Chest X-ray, AP view. Patient: 27 years old, sex F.
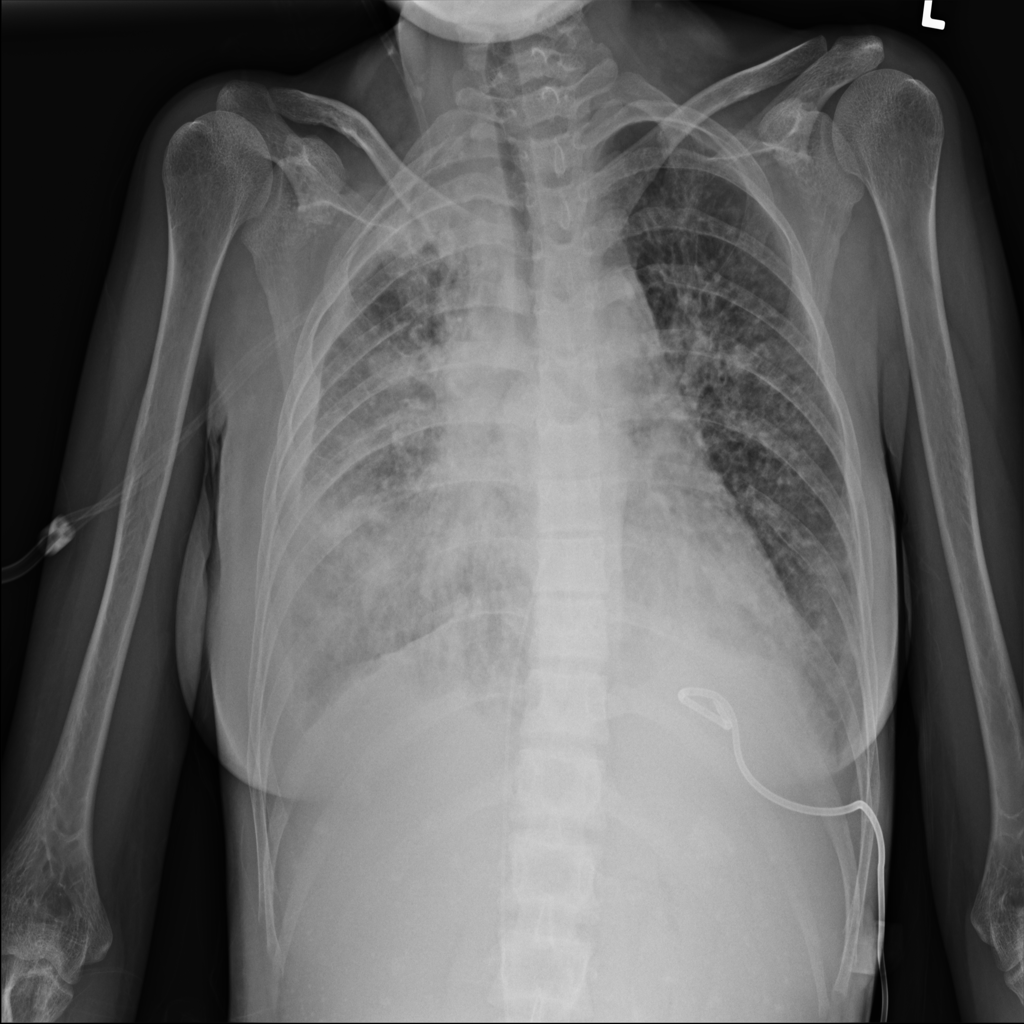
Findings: Effusion, Mass